Aerial crown-view tile of a tropical tree (Barro Colorado Island, Panama), acquired 20250414:
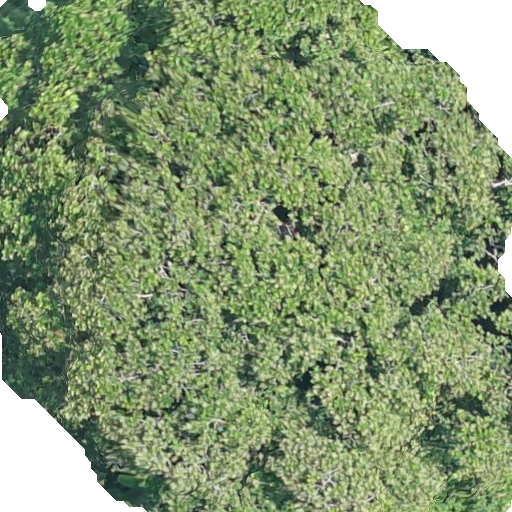
Species: Anacardium occidentale
GBIF accepted scientific name: Anacardium occidentale
Crown area: 420.224 m²